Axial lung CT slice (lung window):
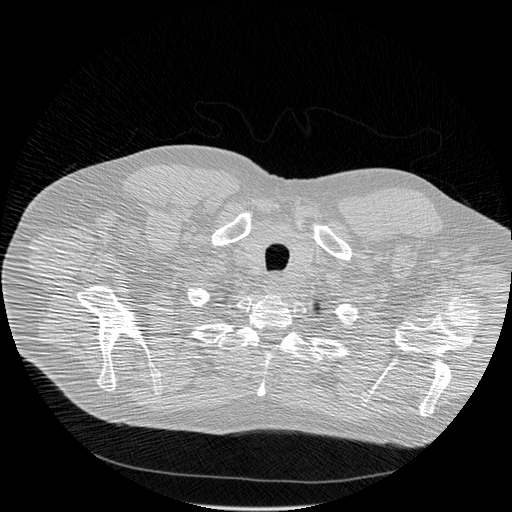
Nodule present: no